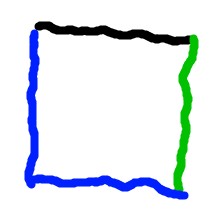
Shape: square